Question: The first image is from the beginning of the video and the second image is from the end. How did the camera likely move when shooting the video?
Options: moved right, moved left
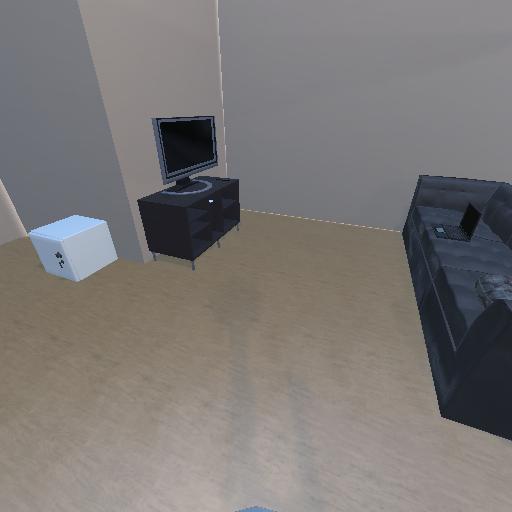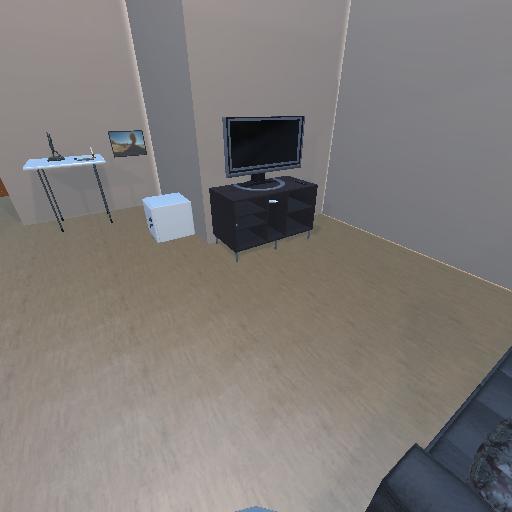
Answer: moved right